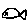
Label: fish